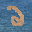
Label: 2